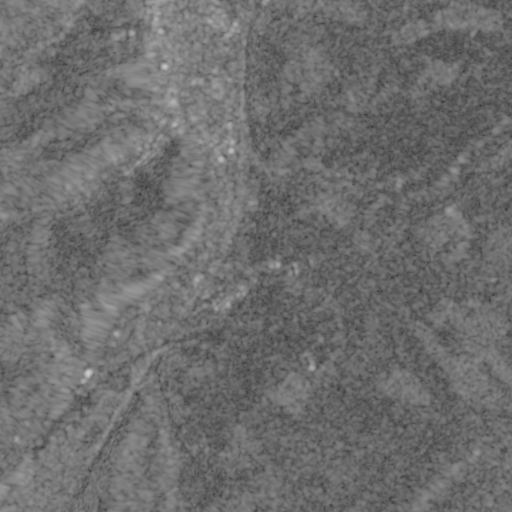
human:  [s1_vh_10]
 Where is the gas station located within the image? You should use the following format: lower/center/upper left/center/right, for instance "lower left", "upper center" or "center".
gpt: The gas station is located in the lower left of the image.
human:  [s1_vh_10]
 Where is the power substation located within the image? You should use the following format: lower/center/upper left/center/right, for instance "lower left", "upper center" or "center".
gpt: The power substation is located in the upper center of the image.
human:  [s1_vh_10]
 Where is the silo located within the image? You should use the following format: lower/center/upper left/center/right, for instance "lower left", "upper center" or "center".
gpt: The silo is located in the upper center of the image.
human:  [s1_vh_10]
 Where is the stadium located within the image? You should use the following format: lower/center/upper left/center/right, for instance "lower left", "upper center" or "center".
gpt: The stadium is located in the upper left of the image.
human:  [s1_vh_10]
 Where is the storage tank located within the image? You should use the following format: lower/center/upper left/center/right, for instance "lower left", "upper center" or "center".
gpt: The storage tank is located in the upper center of the image.
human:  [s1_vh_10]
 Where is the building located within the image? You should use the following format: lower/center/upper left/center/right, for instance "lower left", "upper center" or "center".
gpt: There is no building in the image.

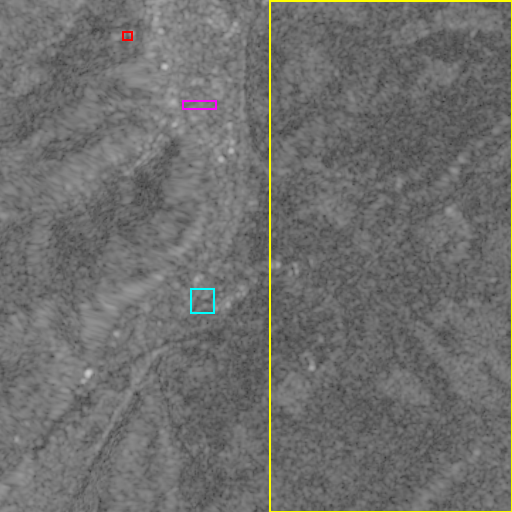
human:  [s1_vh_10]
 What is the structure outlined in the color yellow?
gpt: The structure outlined in yellow is a crop field.
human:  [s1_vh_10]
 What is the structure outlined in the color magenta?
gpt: The structure outlined in magenta is a park.
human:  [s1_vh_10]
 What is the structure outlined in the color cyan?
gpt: The structure outlined in cyan is a parking lot.
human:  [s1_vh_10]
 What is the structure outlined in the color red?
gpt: The structure outlined in red is a stadium.
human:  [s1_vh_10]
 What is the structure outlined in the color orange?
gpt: There is no orange outline.